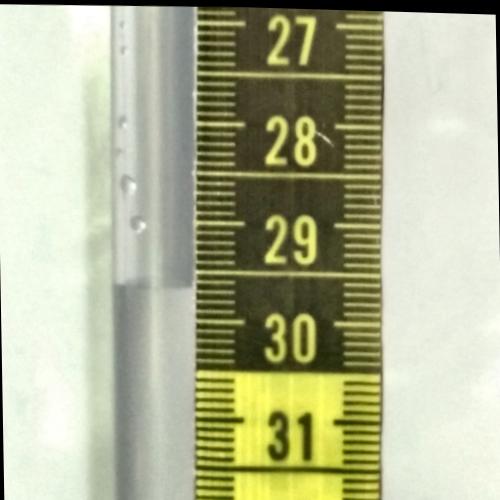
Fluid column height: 29.7 cm